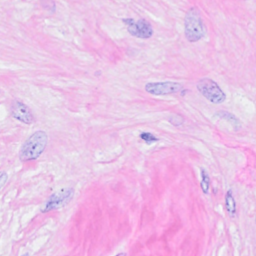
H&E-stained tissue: Breast